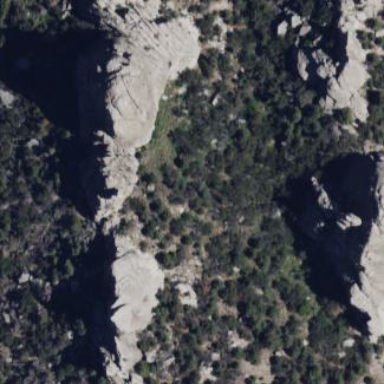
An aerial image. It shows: Landscape of bare rock.